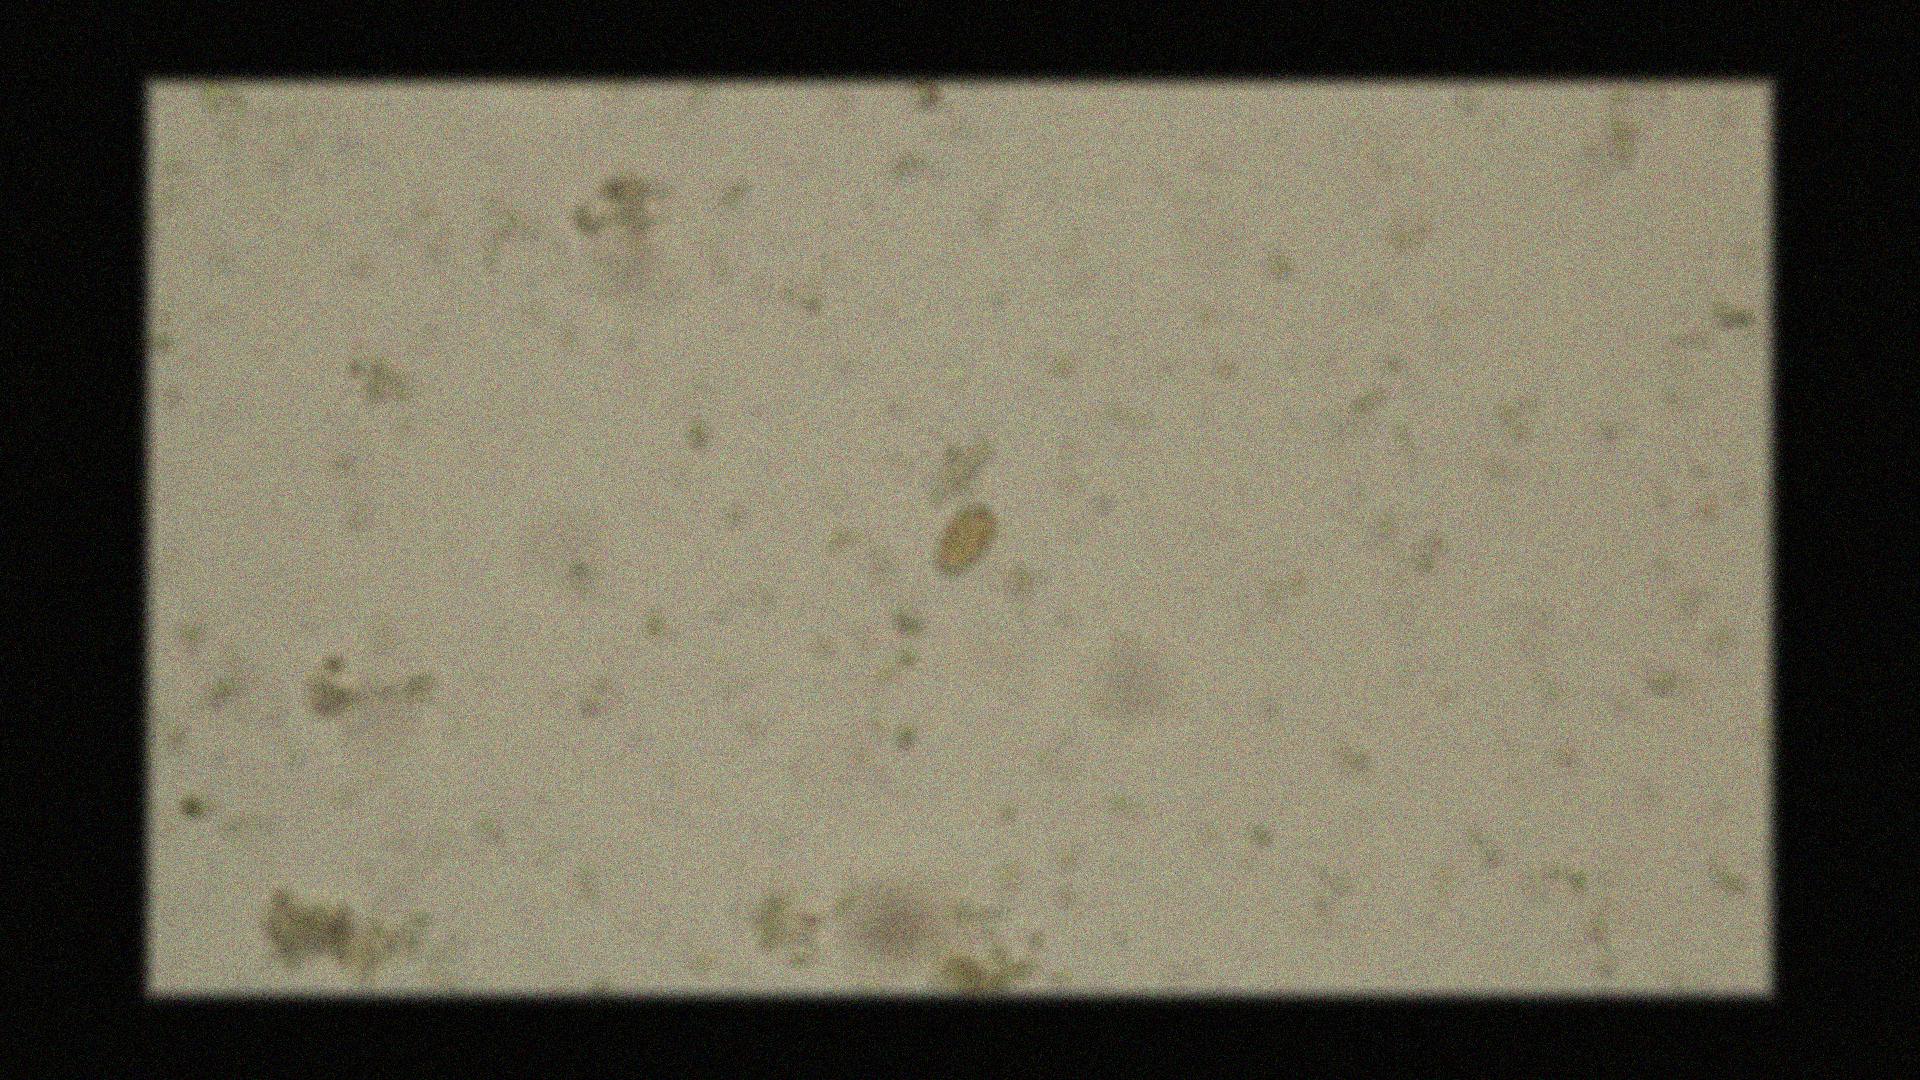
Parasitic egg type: Opisthorchis viverrine